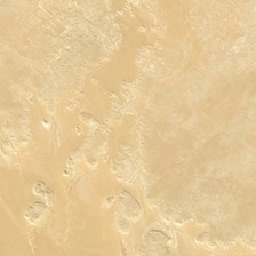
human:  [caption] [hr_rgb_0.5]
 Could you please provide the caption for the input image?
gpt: There are some circular pits in the desert.

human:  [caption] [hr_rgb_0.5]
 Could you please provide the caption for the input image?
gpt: sandflow is submerging this solid desert .

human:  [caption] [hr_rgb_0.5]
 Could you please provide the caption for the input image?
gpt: There are several round pits in the desert.

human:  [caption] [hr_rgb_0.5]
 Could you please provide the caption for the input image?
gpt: There is a snowy desert.

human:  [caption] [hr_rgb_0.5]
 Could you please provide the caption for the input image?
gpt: There is a desert with stripes of snow.